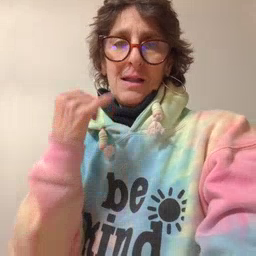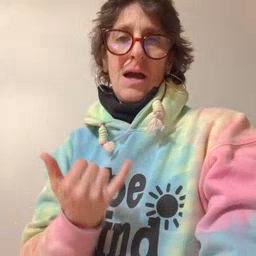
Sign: now